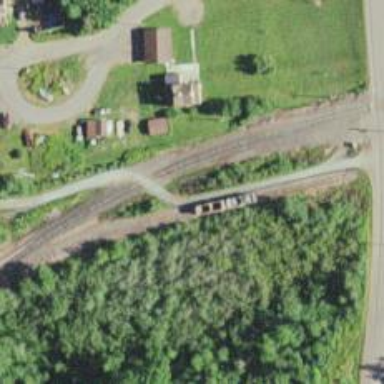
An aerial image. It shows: Railway crossing.